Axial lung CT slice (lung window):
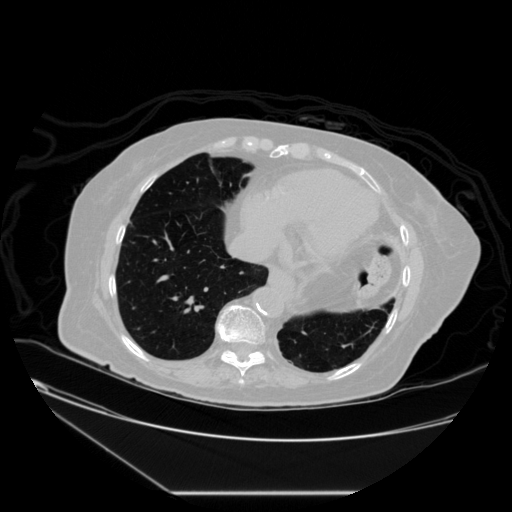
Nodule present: no